Question: 'TWTRLoginButton' is supposed to inherit from 'UIButton', but when I use 'setTitle:forState' I end up with overlapping text like so:

What I'm doing:
'''
@IBAction func twitterLoginButtonPressed(sender: TWTRLogInButton) {
twitterLoginButton.logInCompletion = {(session:TWTRSession!, error:NSError!) -> Void in
if error != nil {
println(error)
}
if session != nil {
self.session = session
self.twitterLoginButton.setTitle("Logged in as \(session.userName)", forState: .Normal)
}
}
}
'''
It's like they've added a label to the view hierarchy, instead of using the built-in API. But <URL> don't say anything about this or how to use it...
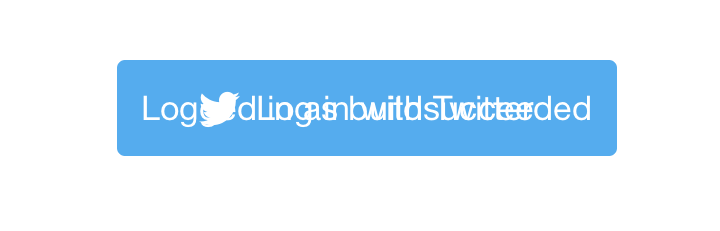
Answer: they're add custom label to the button as you think. And there is no API to customize it. If you really want to do it, need to dig the view hierarchy.
Like bellow:
'''
twitterLoginButton.logInCompletion = {(session:TWTRSession!, error:NSError!) -> Void in
if error != nil {
println(error)
}
if session != nil {
self.session = session
// Digging the view hierarchy
var view = twitterLoginButton.subviews.last as UIView
var label = view.subviews.first as UILabel
label.text = "Logged in as \(session.userName)"
}
}
'''
It goes without saying, it will not work if view hierarchy will change in the future.